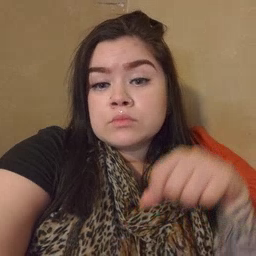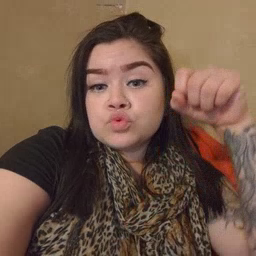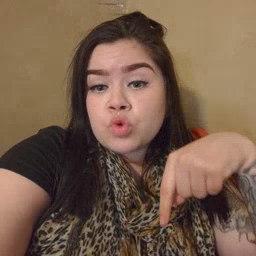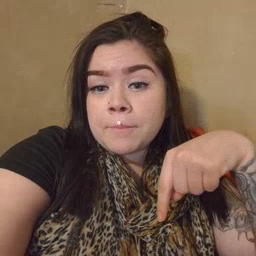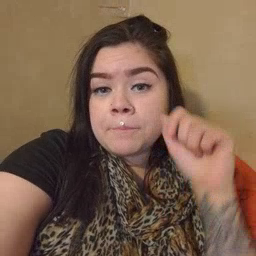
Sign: drop